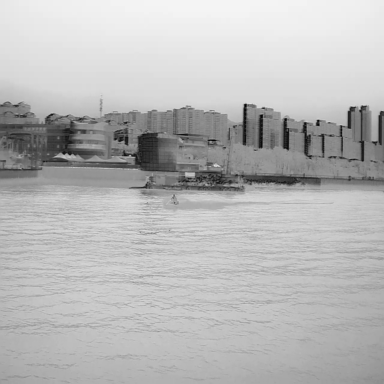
There is a canoe in the infrared image.